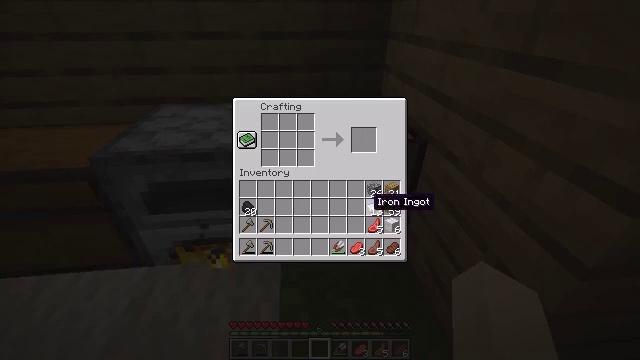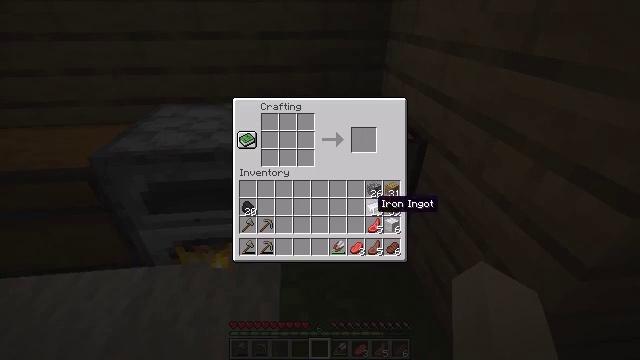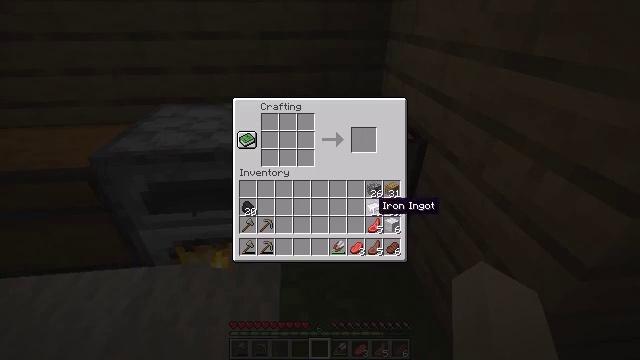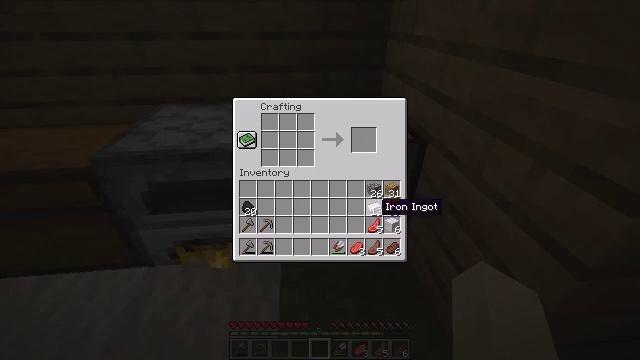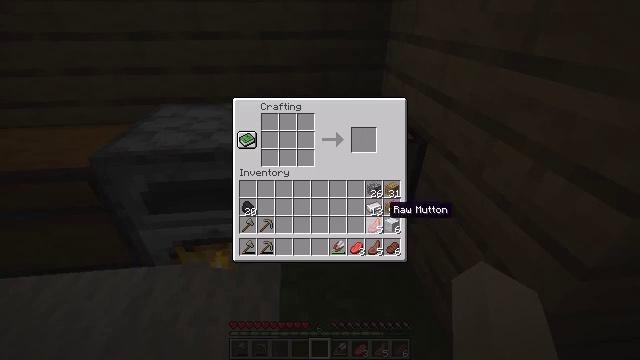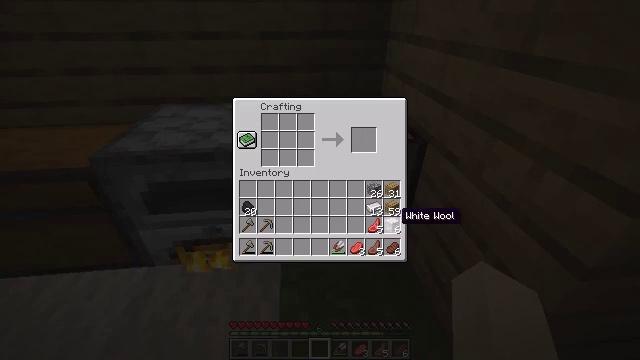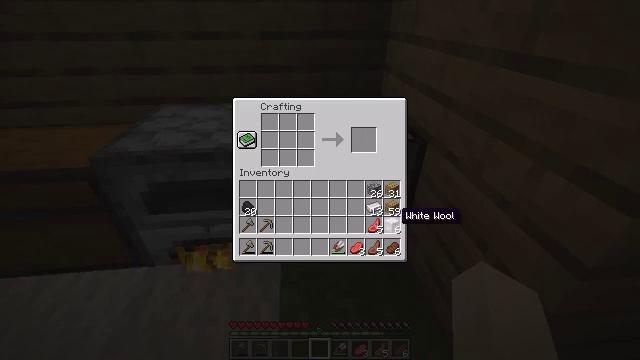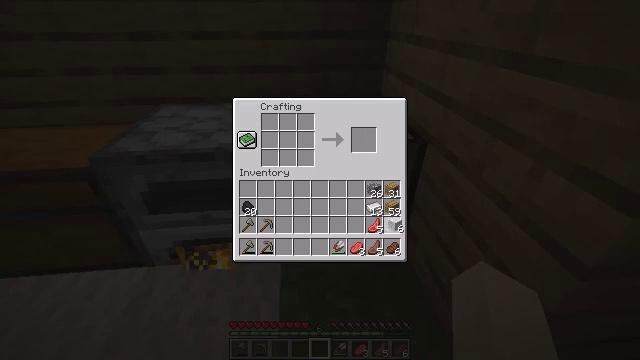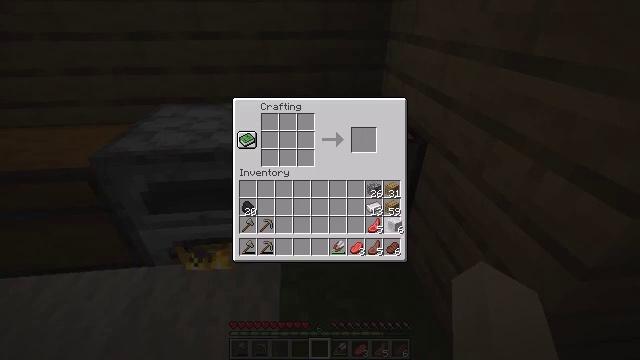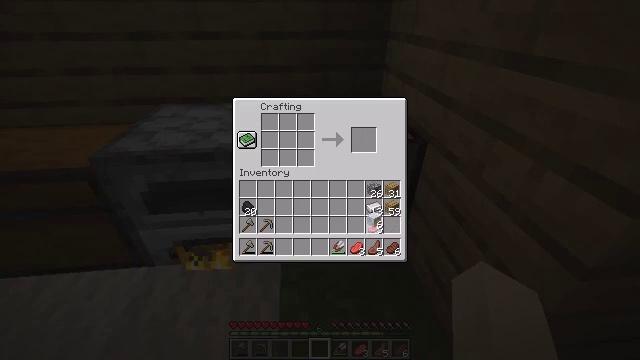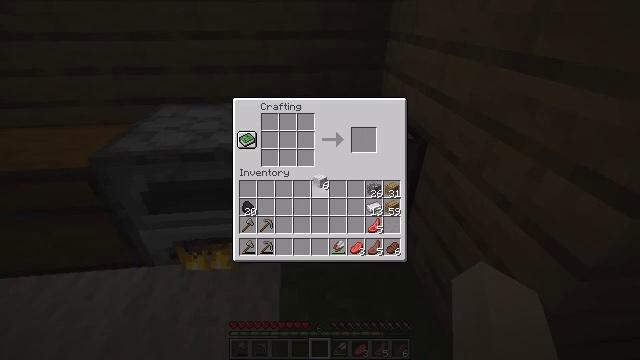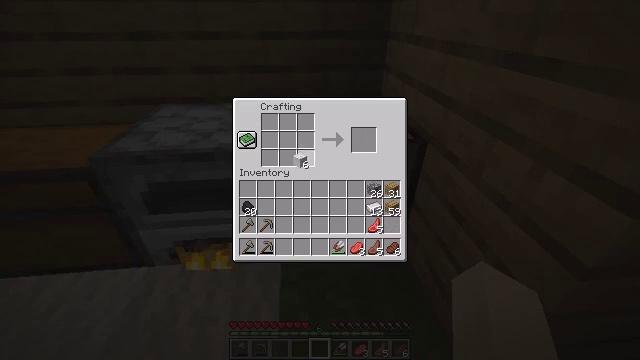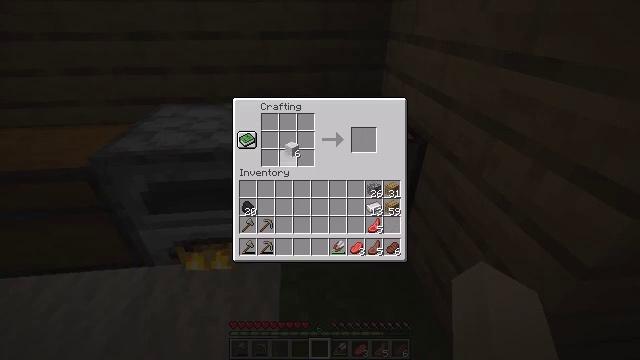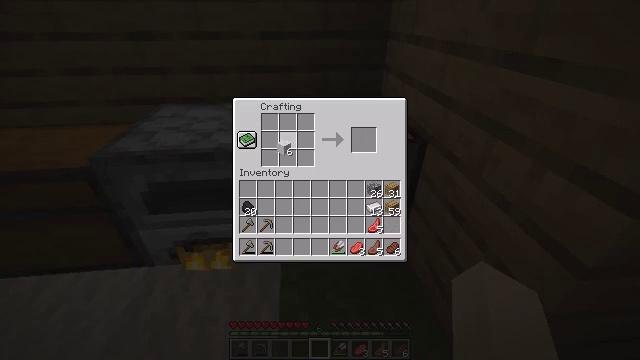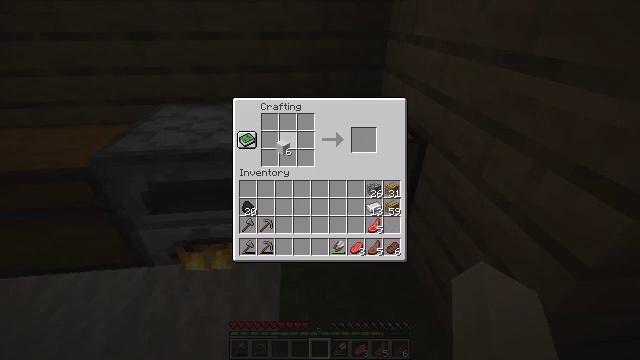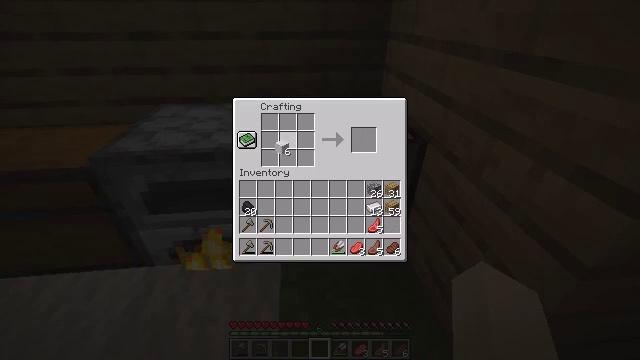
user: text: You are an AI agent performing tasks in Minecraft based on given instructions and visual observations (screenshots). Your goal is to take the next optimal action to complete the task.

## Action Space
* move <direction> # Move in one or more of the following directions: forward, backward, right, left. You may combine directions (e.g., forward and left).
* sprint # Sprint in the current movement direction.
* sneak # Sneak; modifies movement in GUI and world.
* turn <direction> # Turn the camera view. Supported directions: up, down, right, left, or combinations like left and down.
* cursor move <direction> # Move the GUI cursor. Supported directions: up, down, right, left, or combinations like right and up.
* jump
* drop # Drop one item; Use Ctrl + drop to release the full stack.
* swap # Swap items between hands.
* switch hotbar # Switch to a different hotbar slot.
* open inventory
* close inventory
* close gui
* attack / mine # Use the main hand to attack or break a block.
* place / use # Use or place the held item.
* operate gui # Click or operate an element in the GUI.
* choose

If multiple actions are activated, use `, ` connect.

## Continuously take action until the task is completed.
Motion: motion action
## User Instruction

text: Make a white carpet on the crafting table.
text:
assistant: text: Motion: no_op
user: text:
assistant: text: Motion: no_op
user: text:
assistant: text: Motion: no_op
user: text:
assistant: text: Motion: cursor move right
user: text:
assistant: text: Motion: cursor move right
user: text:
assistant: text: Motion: no_op
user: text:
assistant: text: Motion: operate gui
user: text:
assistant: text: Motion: operate gui
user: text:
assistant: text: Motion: cursor move left
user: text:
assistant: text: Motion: cursor move left and up
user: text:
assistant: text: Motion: cursor move left and up
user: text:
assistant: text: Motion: cursor move left and up
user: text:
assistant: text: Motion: cursor move left
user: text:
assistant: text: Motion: no_op
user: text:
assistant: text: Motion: no_op
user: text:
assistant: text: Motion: no_op
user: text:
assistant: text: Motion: cursor move left
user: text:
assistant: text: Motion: no_op
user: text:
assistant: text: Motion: no_op
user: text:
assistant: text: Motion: no_op
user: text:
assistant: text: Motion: no_op
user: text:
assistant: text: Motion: operate gui
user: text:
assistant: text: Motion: operate gui
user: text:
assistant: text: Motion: operate gui
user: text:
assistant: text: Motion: operate gui
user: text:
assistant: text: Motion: operate gui
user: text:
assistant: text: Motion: operate gui
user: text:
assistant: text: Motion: operate gui
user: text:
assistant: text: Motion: operate gui
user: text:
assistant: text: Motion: operate gui